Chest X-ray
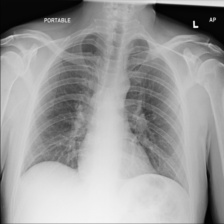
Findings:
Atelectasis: negative
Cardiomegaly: negative
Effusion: negative
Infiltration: negative
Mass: negative
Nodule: positive
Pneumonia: negative
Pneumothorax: negative
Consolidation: negative
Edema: negative
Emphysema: negative
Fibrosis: negative
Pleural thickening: negative
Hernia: negative